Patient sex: M
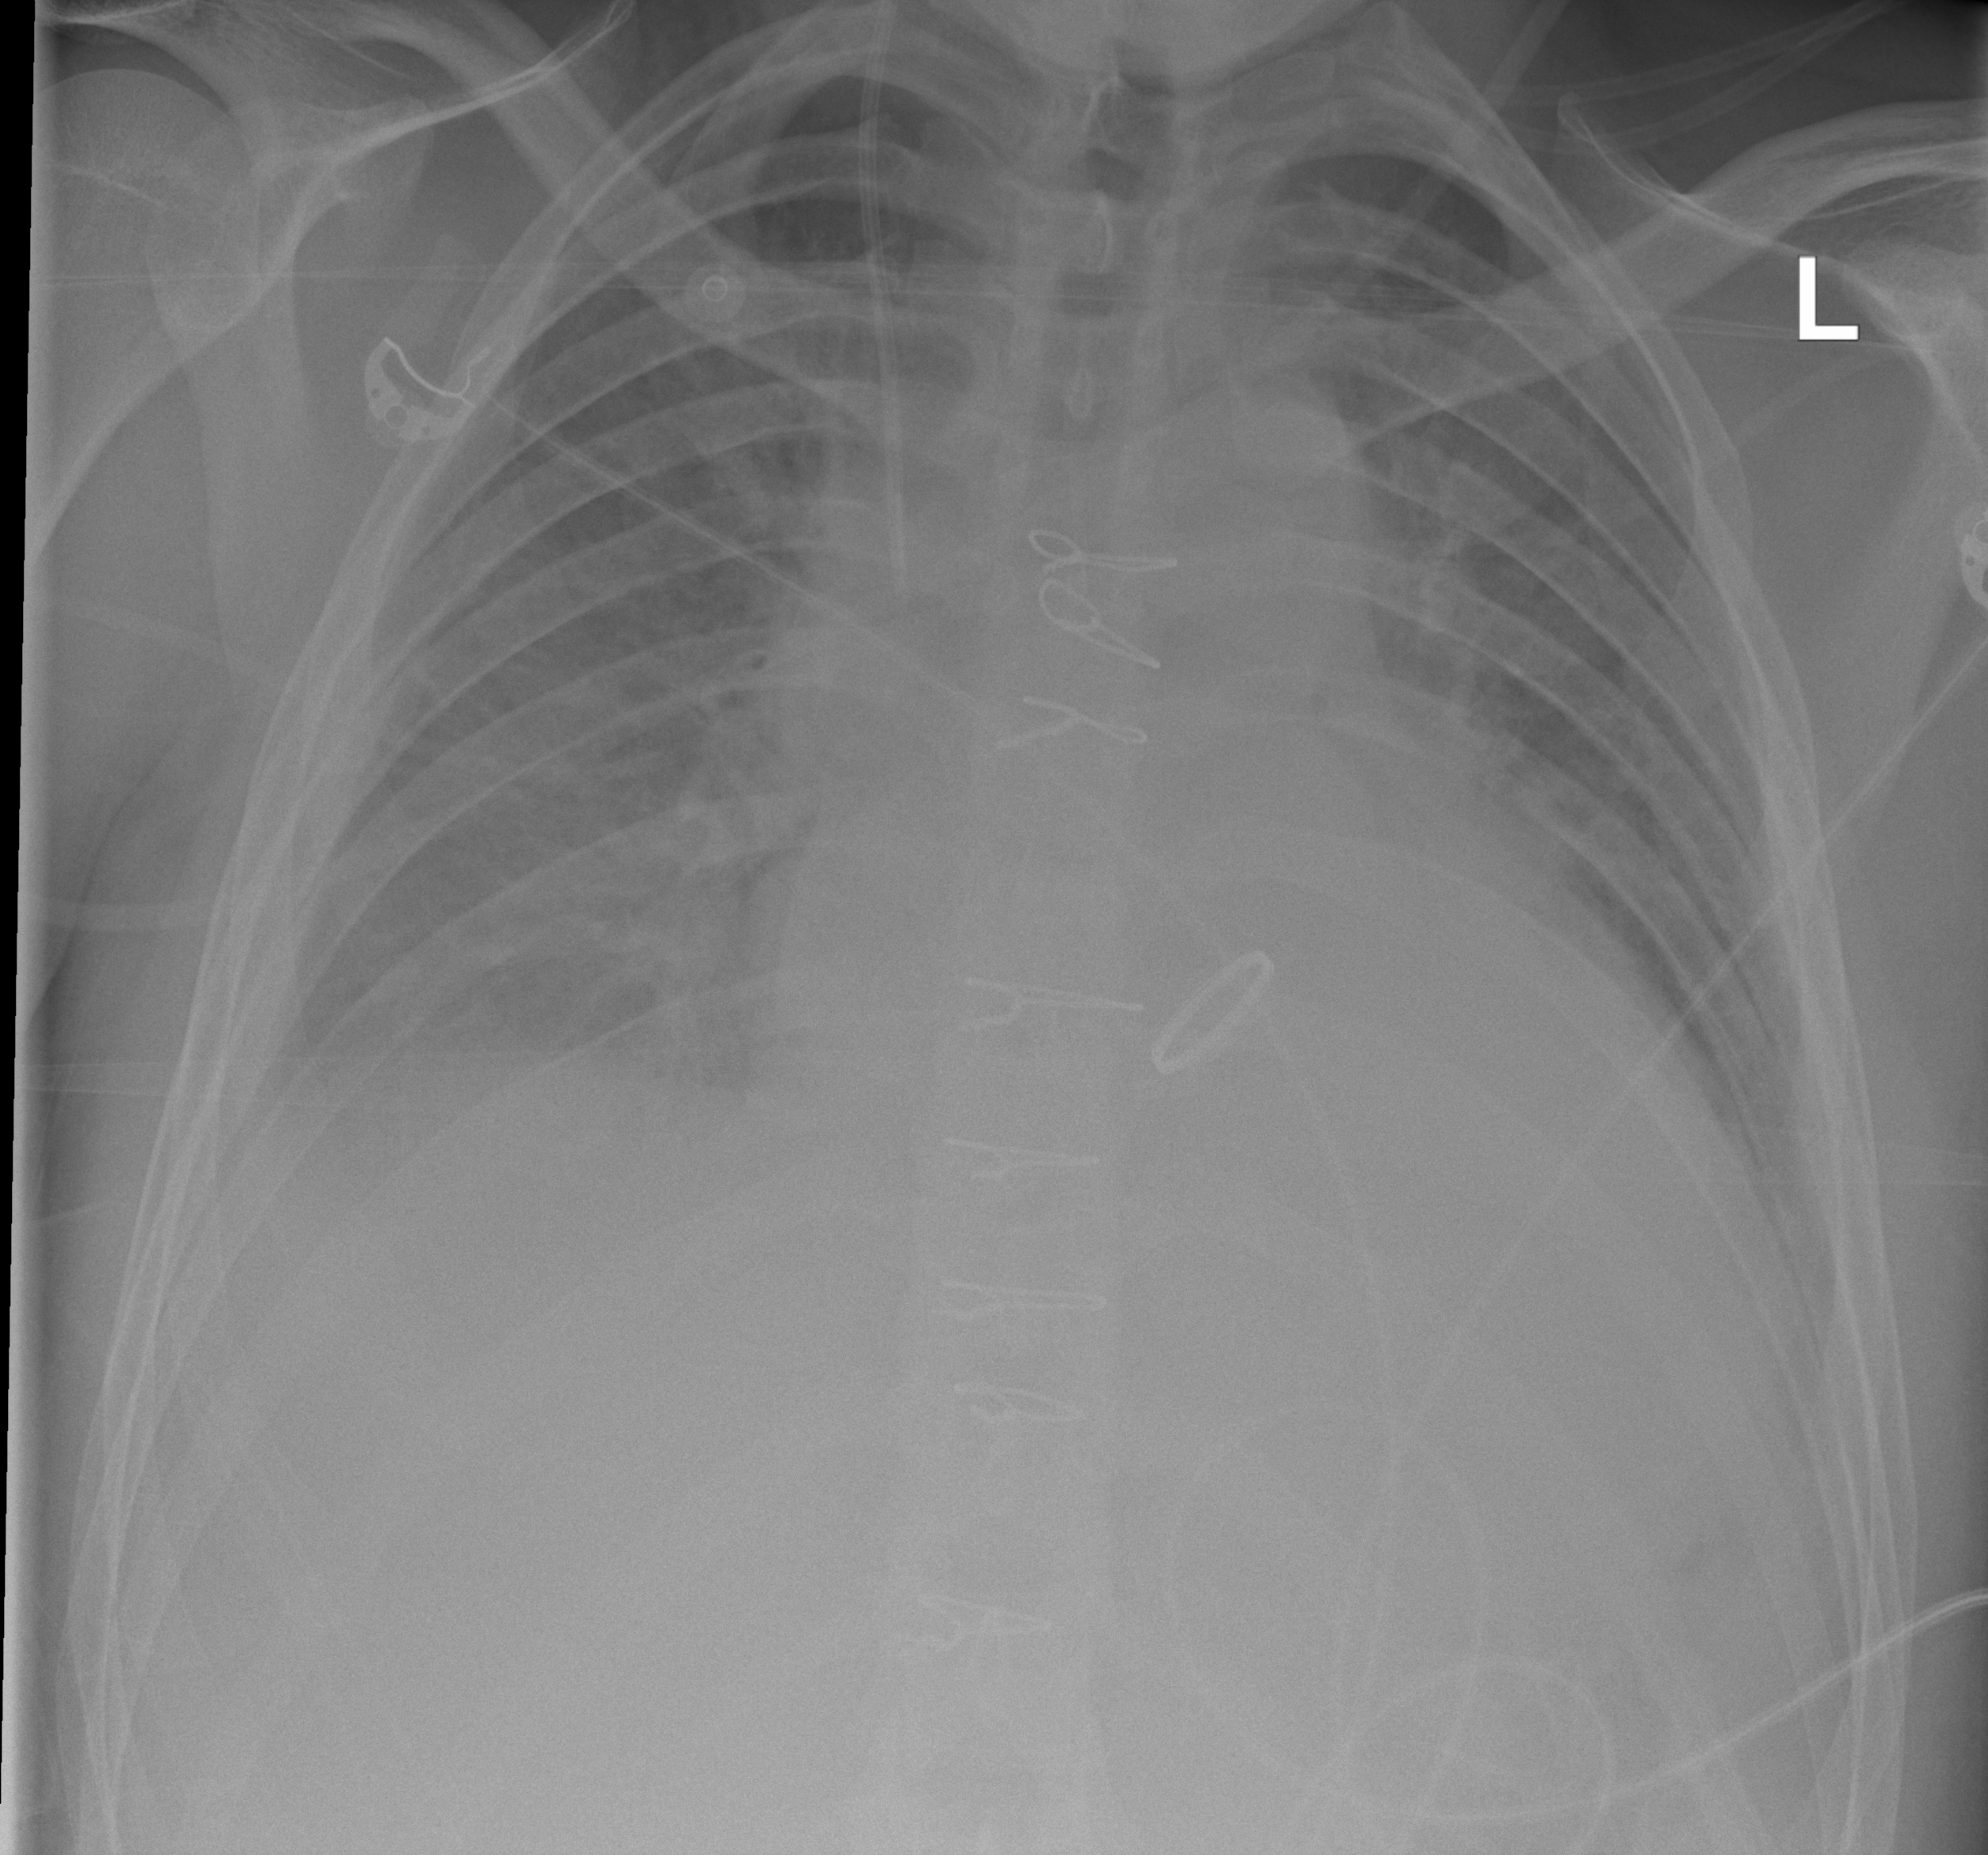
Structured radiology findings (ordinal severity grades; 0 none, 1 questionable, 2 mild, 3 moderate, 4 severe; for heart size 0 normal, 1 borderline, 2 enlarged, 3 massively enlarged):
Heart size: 2
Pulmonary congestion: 3
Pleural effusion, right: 2
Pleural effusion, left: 1
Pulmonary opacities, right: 0
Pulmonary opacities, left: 0
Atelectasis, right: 2
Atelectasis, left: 0